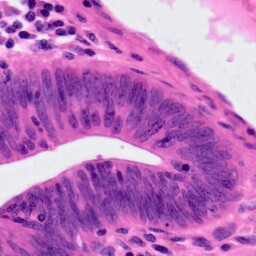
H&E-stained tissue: Colon